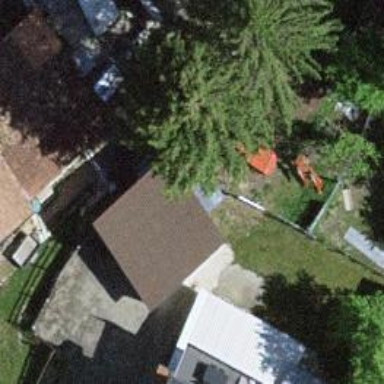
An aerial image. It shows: Garage.